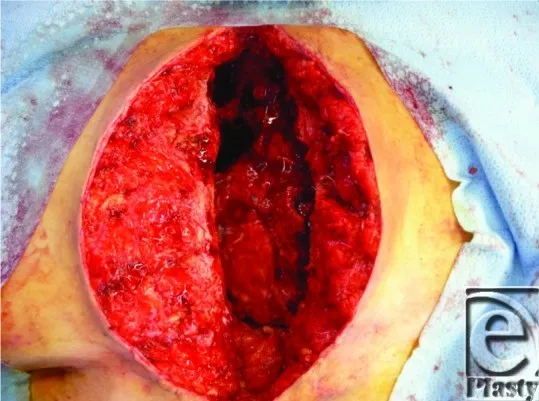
Mediastinal defect with exposed prosthetic aortic root graft.
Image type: medical_photograph (other_medical_photograph)